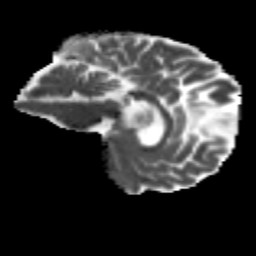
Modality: MD
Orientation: sagittal
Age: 64
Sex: male
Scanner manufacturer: siemens
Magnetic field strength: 3 T
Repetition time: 4.71 s
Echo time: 0.0906 s